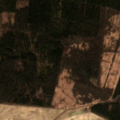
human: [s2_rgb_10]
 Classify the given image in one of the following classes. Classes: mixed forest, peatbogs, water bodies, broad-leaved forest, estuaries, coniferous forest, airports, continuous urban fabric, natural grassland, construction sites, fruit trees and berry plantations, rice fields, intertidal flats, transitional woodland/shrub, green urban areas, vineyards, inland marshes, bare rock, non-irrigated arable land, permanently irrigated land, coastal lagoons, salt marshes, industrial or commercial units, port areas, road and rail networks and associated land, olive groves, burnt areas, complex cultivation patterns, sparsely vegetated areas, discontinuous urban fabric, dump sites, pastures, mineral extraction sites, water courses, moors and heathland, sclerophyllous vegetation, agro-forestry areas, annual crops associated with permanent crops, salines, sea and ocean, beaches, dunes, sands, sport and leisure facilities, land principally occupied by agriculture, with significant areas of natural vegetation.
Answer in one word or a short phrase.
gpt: non-irrigated arable land, pastures, broad-leaved forest, mixed forest